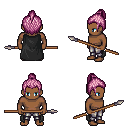
a pixel art fantasy rpg character, male body template, human, dark skin, black cape, metal pants, pink short topknot hairstyle, spear, four views (front, back, left, right), 2x2 character sprite sheet, small pixel art, hard edges, no anti-aliasing